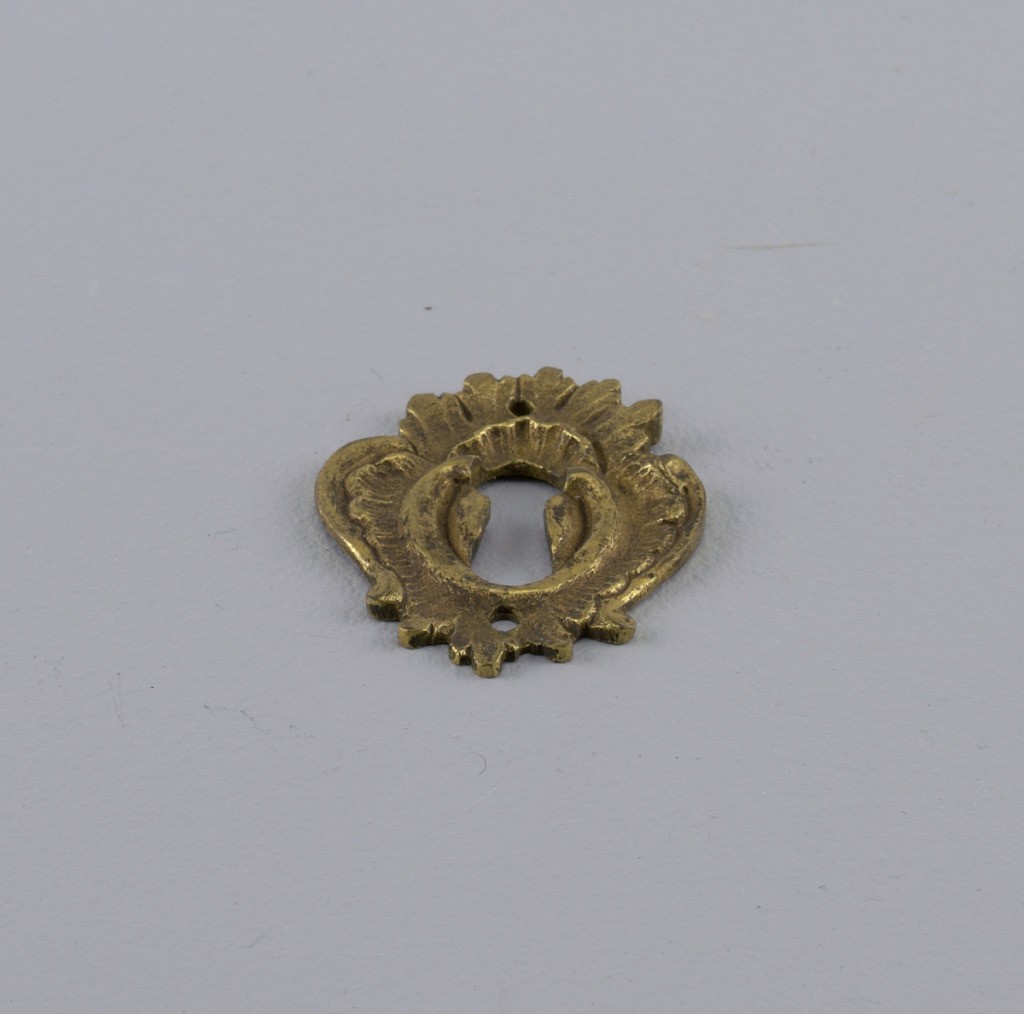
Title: Keyhole escutcheon
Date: ca. 1750
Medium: Gilt bronze
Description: Keyhole in centre of radiating frills and foliage held in on either side by an s-scroll. Two holes for nails.